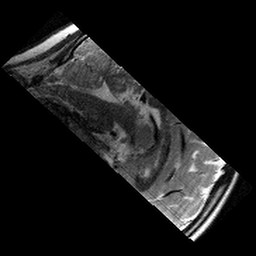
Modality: T2w
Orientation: sagittal
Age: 10
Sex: female
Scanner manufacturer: siemens
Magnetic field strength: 3 T
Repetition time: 9.23 s
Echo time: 0.067 s